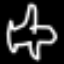
Label: airplane